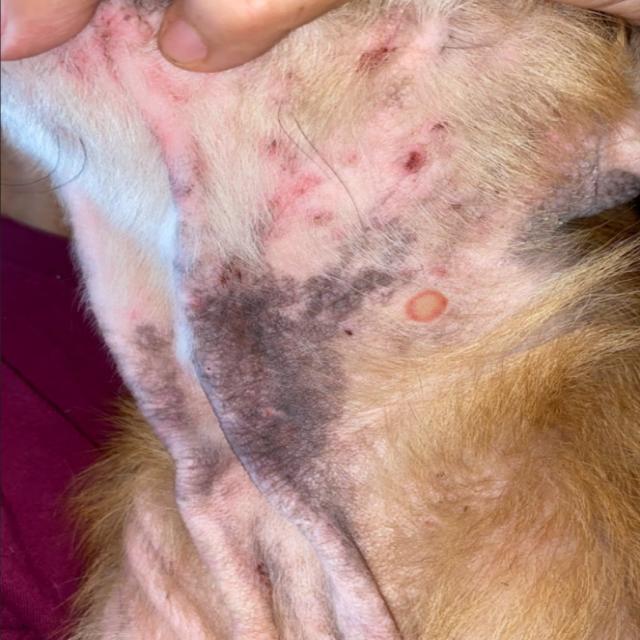
Canine ringworm (Dermatophytosis) — fungal infection caused by Microsporum or Trichophyton. Presents with circular alopecia, scaling, crusting, and broken hairs.